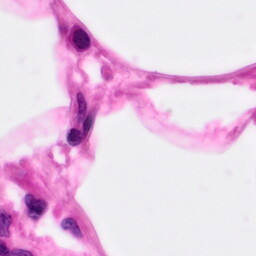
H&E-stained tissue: Pancreatic